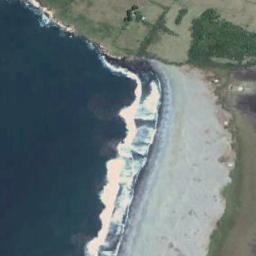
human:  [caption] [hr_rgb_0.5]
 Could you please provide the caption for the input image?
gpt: The beach lies in the grass .

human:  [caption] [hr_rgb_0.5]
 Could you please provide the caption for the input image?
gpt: The beach with white sand and the land next to the beach is covered with some green plants .

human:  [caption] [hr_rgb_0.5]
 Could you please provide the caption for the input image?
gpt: The sea by the beach is blue .

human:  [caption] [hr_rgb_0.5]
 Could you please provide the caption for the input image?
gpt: The blue sea and grass covered with green plant by the beach .

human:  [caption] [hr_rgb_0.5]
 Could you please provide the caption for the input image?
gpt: The grass is beside the beach .